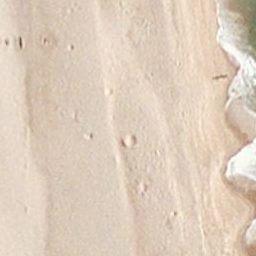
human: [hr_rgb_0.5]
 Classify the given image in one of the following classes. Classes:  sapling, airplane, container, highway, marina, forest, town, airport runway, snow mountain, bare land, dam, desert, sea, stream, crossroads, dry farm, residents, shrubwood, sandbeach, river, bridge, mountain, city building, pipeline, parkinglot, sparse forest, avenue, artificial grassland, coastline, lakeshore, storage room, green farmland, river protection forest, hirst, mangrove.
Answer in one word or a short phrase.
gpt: sandbeach